Question: So I have an SQL query which consists of a select, multiple subquerys, multiple joins and some where conditions. It looks something like:
'''
SELECT concat(t1.name, ' ', t1.surname) AS users,
(SELECT t3.value AS col1 WHERE t6.id=343),
(SELECT t3.value AS col2 WHERE t6.id=344),
(SELECT t3.value AS col3 WHERE t6.id=345),
(SELECT t3.value AS col4 WHERE t6.id=346),
(SELECT t3.value AS col5 WHERE t6.id=347),
(SELECT t3.value AS col6 WHERE t6.id=348),
(SELECT t3.value AS col7 WHERE t6.id=349),
(SELECT t3.value AS col8 WHERE t6.id=350),
(SELECT t3.value AS col9 WHERE t6.id=351)
FROM table1 t1
JOIN table2 t2
ON t2.id_table1_user=t1.id
JOIN table3 t3
ON t2.id=t3.id_eva
JOIN table4 t4
ON t3.id_pro_q=t4.id
JOIN table5 t5
ON t4.id_pro=t5.id
JOIN table6 t6
ON t4.id_t6=t6.id
JOIN table7 t7
ON t7.id_table1_user=t1.id
WHERE t5.id=151
'''
It gives me this table:

Now... my question is - how can I group the rows so that there are only 2 rows and no NULLs? Is there a way?
Just to note - I am a total SQL beginner, so any suggestions on improving the command or anything are very welcome.
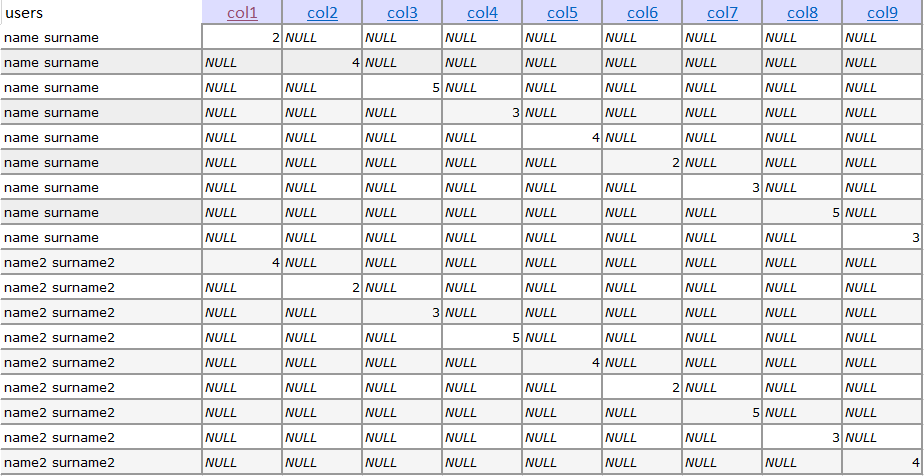
Answer: You need a group by clause :
'''
SELECT concat(t1.name, ' ', t1.surname) AS users,
max (CASE WHEN t6.id = 343 then t3.value end) as col1,
max (CASE WHEN t6.id = 344 then t3.value end) as col2,
max (CASE WHEN t6.id = 345 then t3.value end) as col3,
max (CASE WHEN t6.id = 346 then t3.value end) as col4,
max (CASE WHEN t6.id = 347 then t3.value end) as col5,
max (CASE WHEN t6.id = 348 then t3.value end) as col6,
max (CASE WHEN t6.id = 349 then t3.value end) as col7,
max (CASE WHEN t6.id = 350 then t3.value end) as col8,
max (CASE WHEN t6.id = 351 then t3.value end) as col9
FROM table1 t1
JOIN table2 t2
ON t2.id_table1_user = t1.id
JOIN table3 t3
ON t2.id = t3.id_eva
JOIN table4 t4
ON t3.id_pro_q = t4.id
JOIN table5 t5
ON t4.id_pro = t5.id
JOIN table6 t6
ON t4.id_t6 = t6.id
JOIN table7 t7
ON t7.id_table1_user = t1.id
WHERE t5.id = 151
GROUP BY concat(t1.name, ' ', t1.surname)
'''